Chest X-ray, AP view. Patient: 46 years old, sex M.
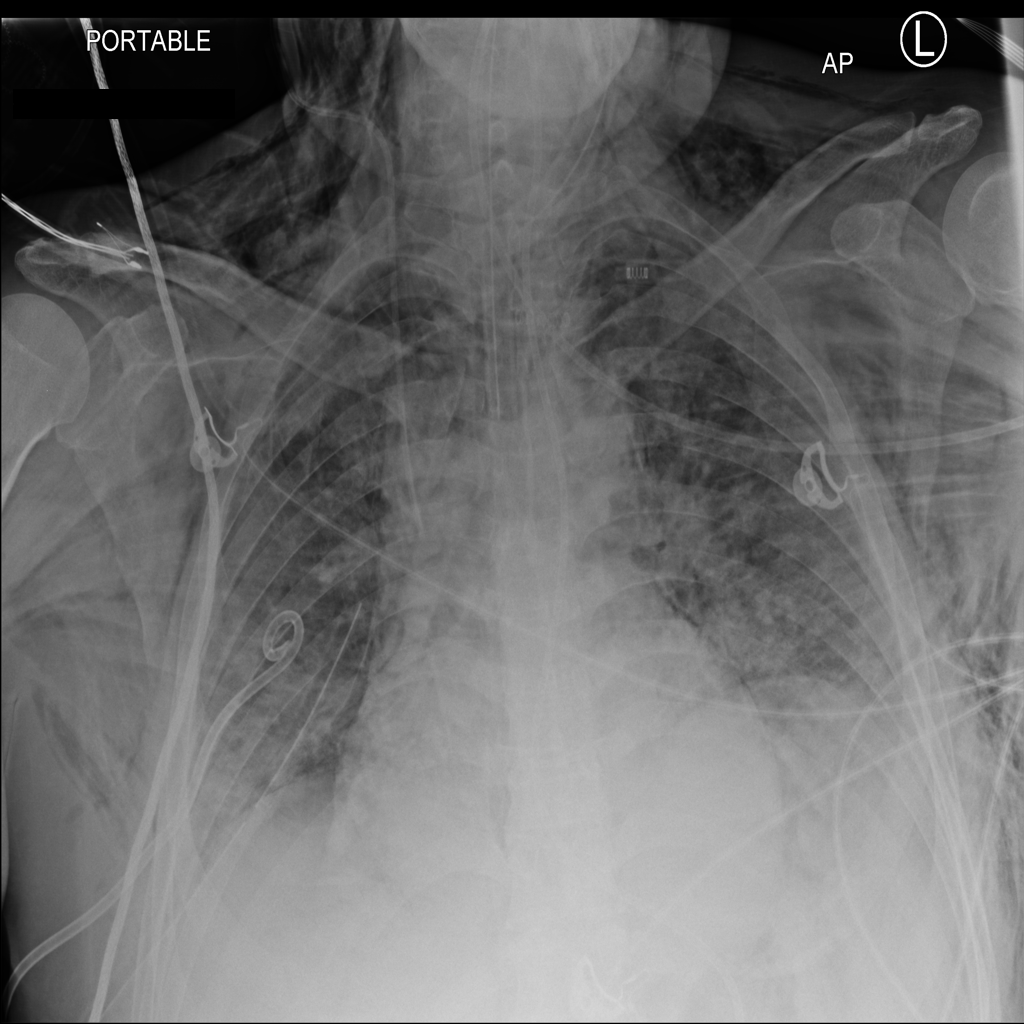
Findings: No Finding